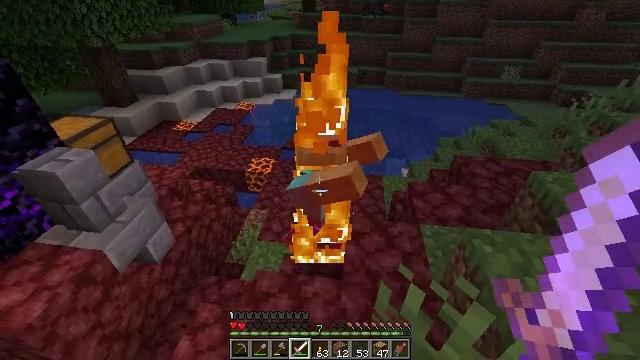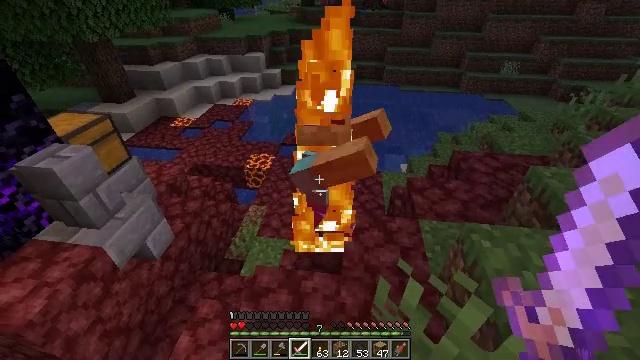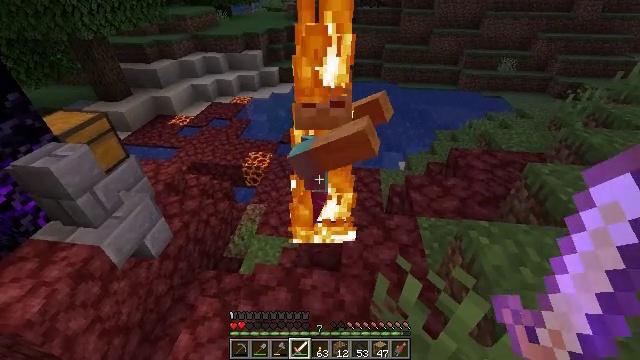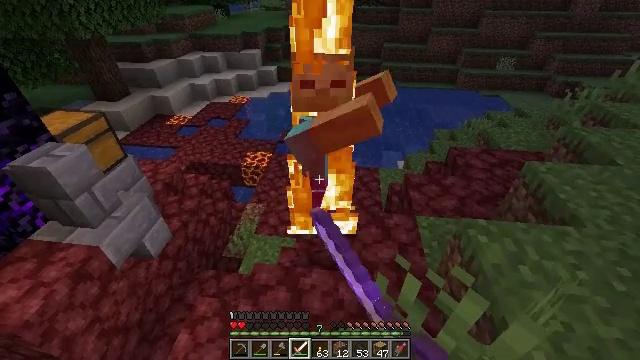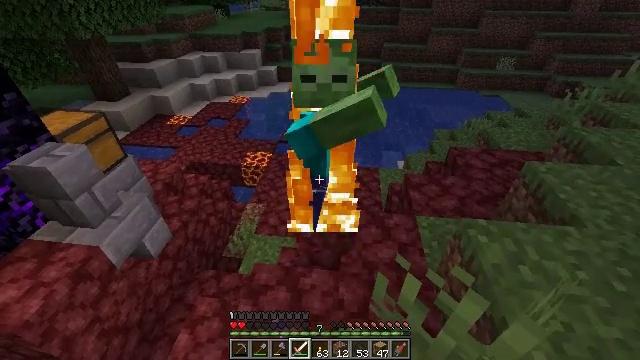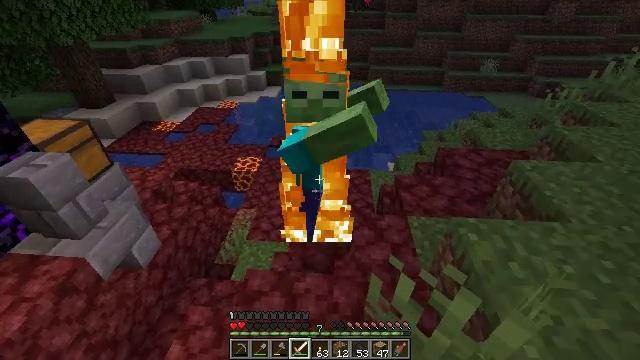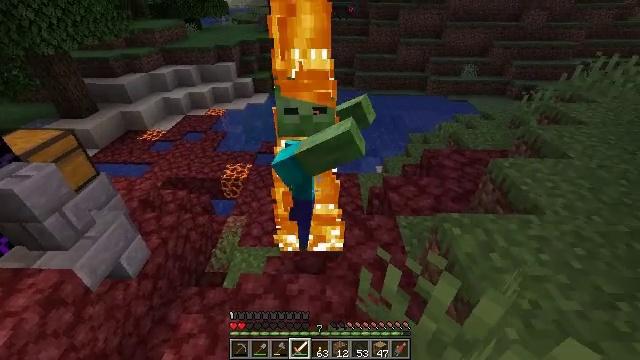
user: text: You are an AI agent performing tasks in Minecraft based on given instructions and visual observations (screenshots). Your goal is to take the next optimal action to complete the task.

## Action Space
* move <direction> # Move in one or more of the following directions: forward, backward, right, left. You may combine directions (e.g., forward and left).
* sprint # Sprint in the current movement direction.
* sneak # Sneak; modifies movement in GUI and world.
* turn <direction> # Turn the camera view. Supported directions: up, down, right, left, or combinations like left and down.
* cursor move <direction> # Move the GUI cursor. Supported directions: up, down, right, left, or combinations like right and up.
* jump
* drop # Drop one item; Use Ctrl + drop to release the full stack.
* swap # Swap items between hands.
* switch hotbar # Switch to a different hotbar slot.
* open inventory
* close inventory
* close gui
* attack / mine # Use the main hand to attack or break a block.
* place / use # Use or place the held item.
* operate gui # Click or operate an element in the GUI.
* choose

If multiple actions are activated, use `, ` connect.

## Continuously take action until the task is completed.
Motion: motion action
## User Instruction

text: Hunt the zombie.
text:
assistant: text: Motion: no_op
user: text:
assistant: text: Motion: attack / mine
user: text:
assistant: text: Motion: attack / mine
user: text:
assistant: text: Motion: attack / mine
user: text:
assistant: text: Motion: turn right
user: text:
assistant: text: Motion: move back, turn right and up
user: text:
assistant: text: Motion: no_op